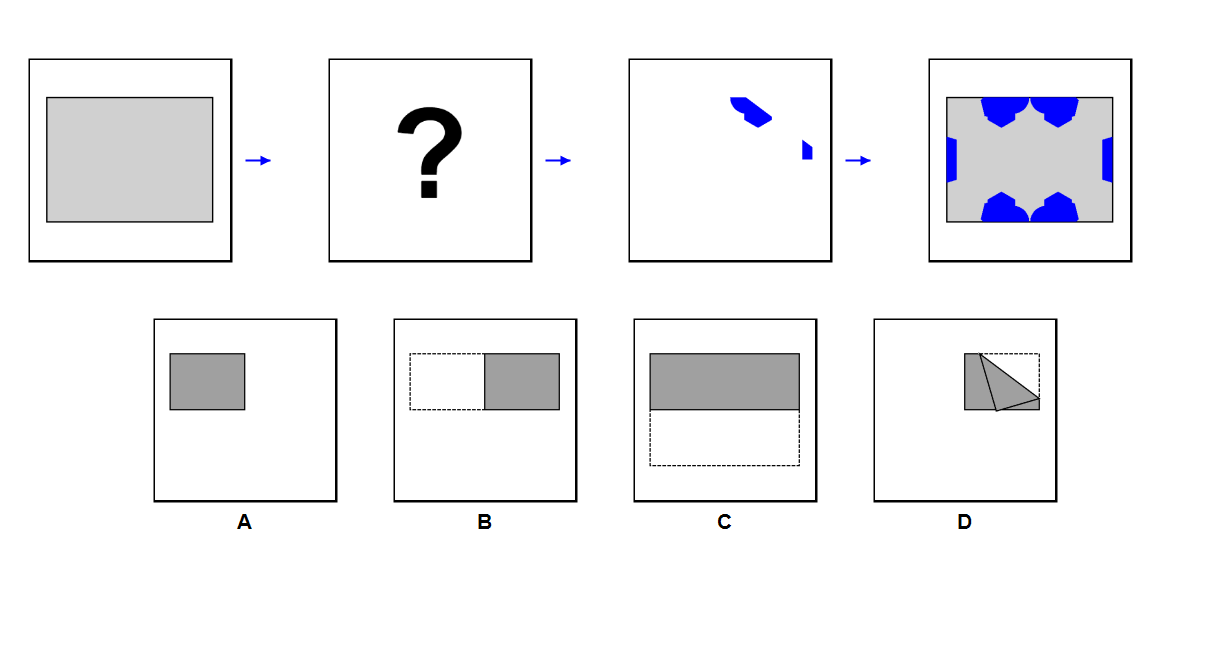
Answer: A